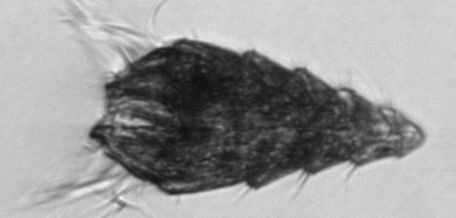
Label: Laboea_strobila